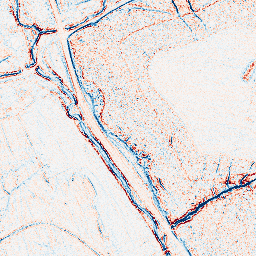
Category: edge_preserving
Decomposition family: bilateral
Decomposition parameters: d: 5
sigma_color: 150
sigma_space: 75
Upsampling method: bicubic
Upsampling parameters: scale: 8
Upsampling scale: 8